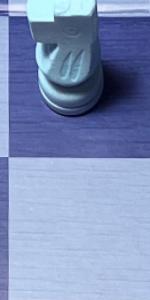
Label: Empty